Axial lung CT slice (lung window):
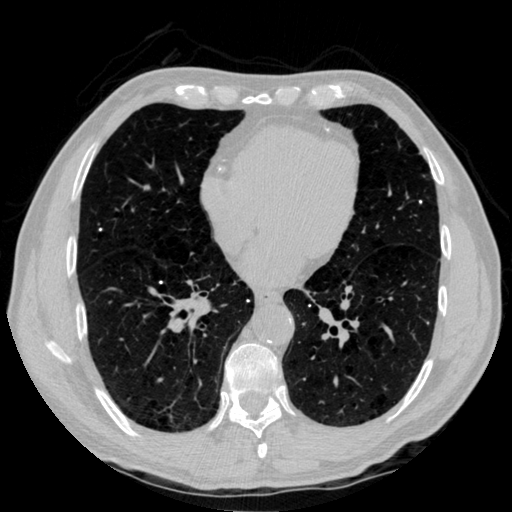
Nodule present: no